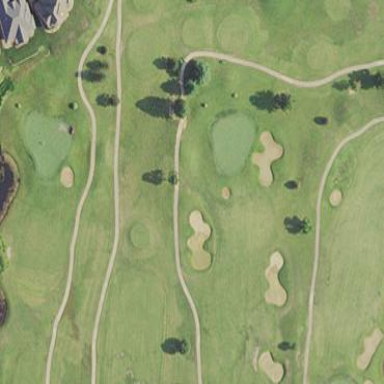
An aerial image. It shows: Area with grass used as rough in golf course.